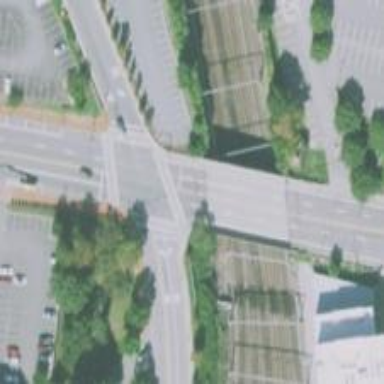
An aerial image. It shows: Primary highway bridge with asphalt surface.